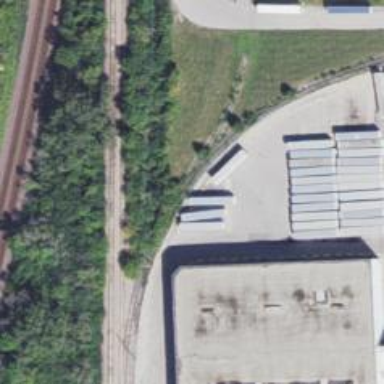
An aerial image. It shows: Rail spur service.